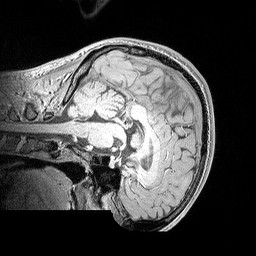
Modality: MP2RAGE
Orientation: sagittal
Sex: male
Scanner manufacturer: siemens
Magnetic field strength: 3 T
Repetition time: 5 s
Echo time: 0.00292 s